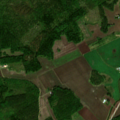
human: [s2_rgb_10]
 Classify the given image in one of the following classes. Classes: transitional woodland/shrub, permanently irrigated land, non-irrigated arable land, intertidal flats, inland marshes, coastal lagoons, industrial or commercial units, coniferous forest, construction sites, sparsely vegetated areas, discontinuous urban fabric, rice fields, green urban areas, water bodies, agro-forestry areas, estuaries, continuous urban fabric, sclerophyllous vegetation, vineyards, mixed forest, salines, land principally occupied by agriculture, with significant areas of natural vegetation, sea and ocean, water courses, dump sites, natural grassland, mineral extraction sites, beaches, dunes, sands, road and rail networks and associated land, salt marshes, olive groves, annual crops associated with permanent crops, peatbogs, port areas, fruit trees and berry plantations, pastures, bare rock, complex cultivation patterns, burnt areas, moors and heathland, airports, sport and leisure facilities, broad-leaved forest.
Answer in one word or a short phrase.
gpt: non-irrigated arable land, land principally occupied by agriculture, with significant areas of natural vegetation, mixed forest, transitional woodland/shrub